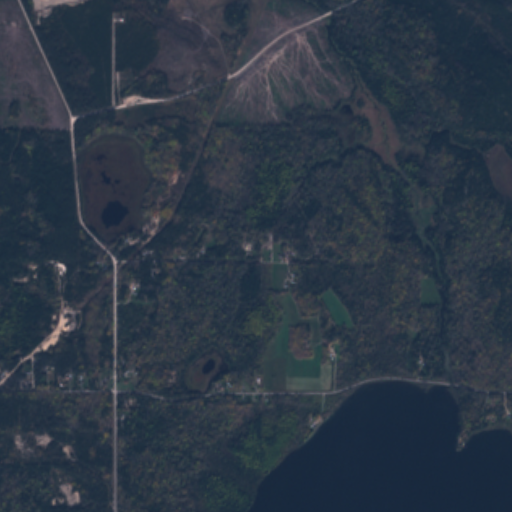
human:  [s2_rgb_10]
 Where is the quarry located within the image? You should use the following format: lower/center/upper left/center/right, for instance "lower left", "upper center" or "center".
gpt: The quarry is located in the upper left of the image.
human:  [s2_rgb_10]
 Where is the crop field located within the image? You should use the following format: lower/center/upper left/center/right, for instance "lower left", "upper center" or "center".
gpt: There is no crop field in the image.